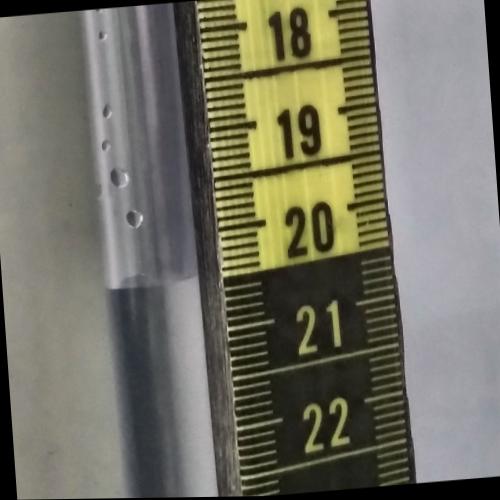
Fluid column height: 20.5 cm